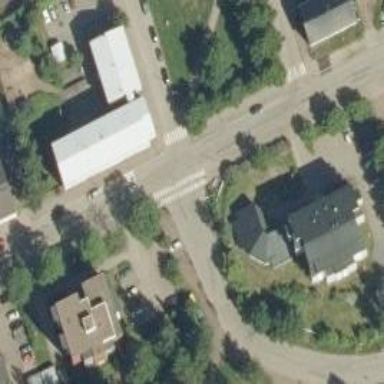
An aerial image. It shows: Asphalt cycleway with marked crossing.